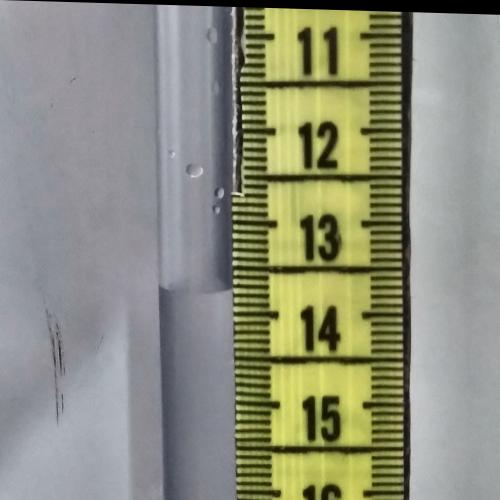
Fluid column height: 13.7 cm